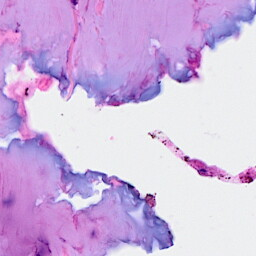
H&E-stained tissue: Breast